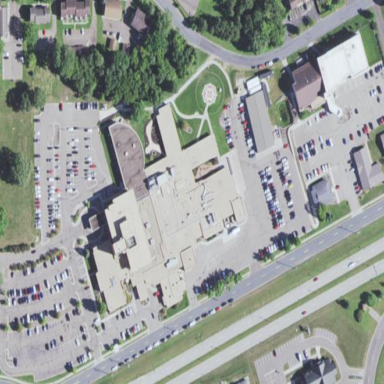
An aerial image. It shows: Healthcare facility identified as hospital.